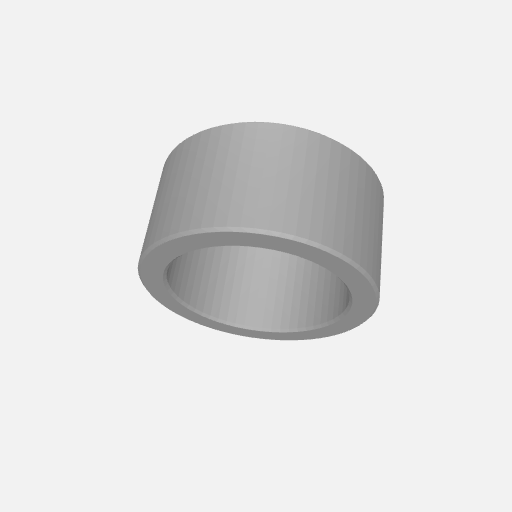
Part: Spacer6ID8OD4